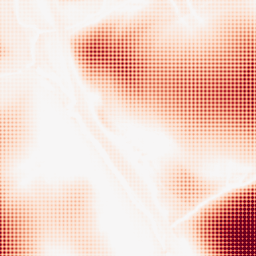
Category: morphological
Decomposition family: tophat
Decomposition parameters: size: 100
mode: white
Upsampling method: sinc_blackman
Upsampling parameters: scale: 4
kernel_size: 4
Upsampling scale: 4